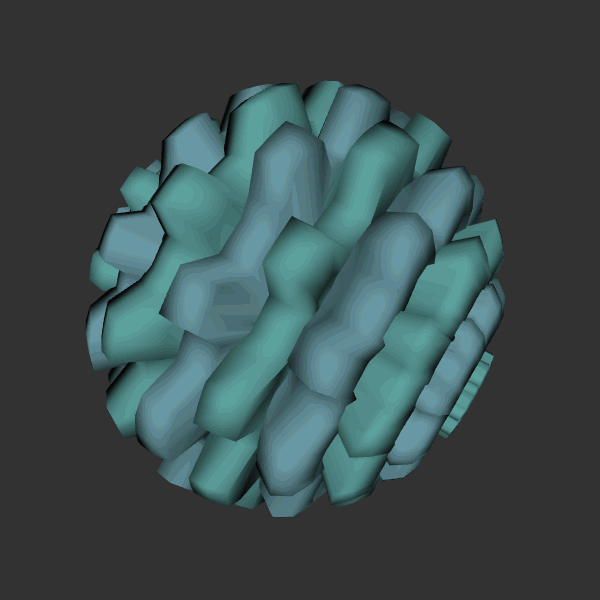
Background: dark